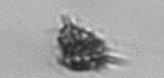
Label: Dictyocha